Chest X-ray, AP view. Patient: 39 years old, sex M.
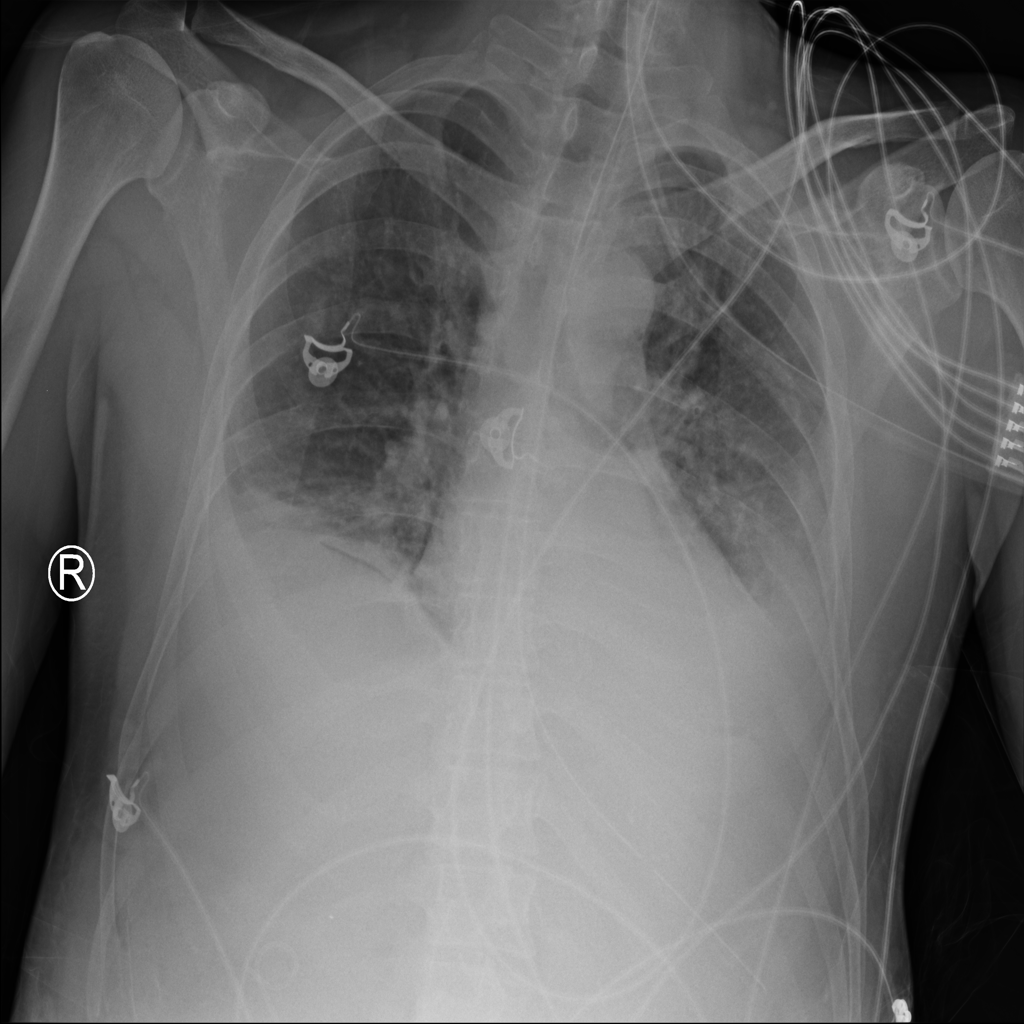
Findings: Effusion, Infiltration